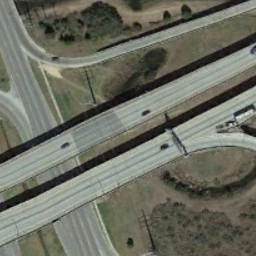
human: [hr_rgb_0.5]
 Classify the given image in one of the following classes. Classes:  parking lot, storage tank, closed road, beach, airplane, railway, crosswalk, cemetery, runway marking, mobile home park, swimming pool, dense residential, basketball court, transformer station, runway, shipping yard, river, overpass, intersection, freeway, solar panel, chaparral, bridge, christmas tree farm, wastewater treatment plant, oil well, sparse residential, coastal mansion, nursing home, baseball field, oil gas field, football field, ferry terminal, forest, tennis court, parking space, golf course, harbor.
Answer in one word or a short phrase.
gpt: overpass